Field crop: maize
Growth stage: 1
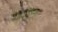
Species: atriplex